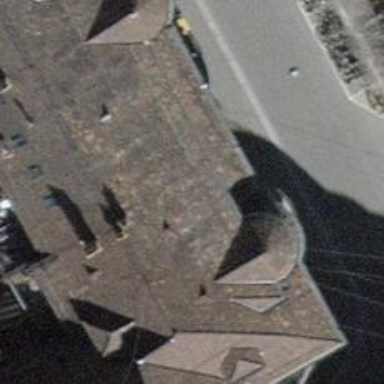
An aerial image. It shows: Restaurant.